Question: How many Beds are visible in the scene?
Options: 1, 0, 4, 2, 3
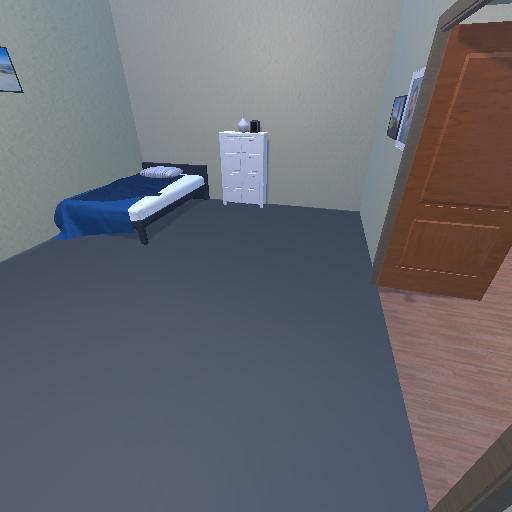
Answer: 1